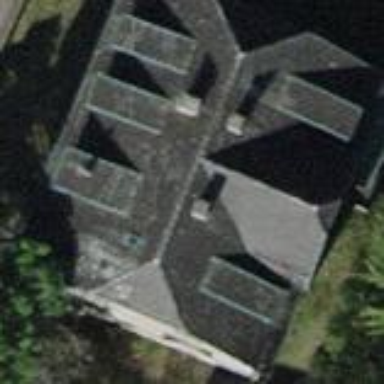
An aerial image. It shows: Residential building with half-hipped roof shape.